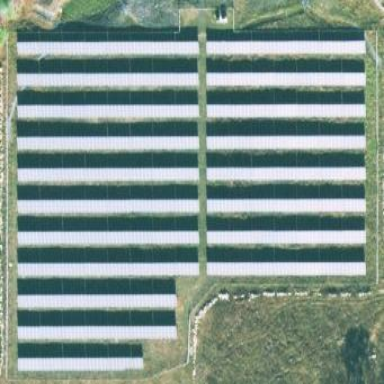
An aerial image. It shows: Solar power plant with photovoltaic technology. The plant generates electricity and is surrounded by fence.